Interaction volume radius: 10 \u00c5
Interaction volume height: 15 \u00c5
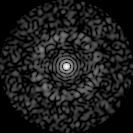
Disorder parameter: 0.8485